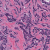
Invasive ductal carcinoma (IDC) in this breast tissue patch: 1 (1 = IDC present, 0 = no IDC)